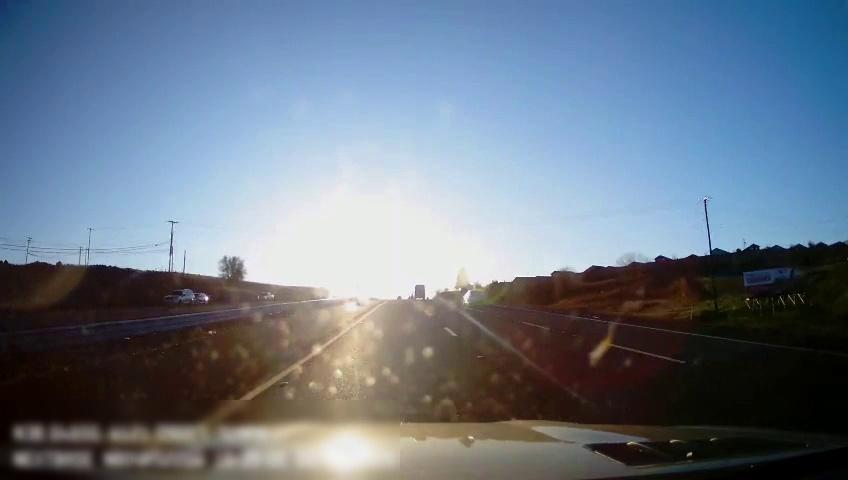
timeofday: Day
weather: Sunny
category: Drivable Space
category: Drivable Space
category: Vehicles | Car
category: Vehicles | Truck
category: Vehicles | Car
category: Vehicles | Car
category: Vehicles | Truck
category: Lanes | Current Lane
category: Lanes | Current Lane
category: Lanes | Alternate Lane
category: Lanes | Alternate Lane